Current action and preconditions to check: trajectory_clear

Your task: For each precondition in the list above, predict whether it will hold at this action.

Consider the current scene as observed from the mobile robot's camera, and analyze the predicted future states of all dynamic agents (e.g., people, animals, vehicles, or any moving entities) within the NEXT SECOND.

IMPORTANT: Only answer "very likely" if you are absolutely certain—based on strong, clear evidence—that a dynamic agent will violate the precondition in the predicted future state. Do NOT answer "very likely" for unlikely, ambiguous, or low-probability risks.

Ask yourself for each precondition: Is there a high probability, with clear and convincing evidence, that the predicted future states of any dynamic agent will interfere with the predicted future state of the currently executing action within the NEXT SECOND, causing that precondition to fail?

Assess the risk level based on these predictions. Use "likely" or "very likely" if motions create a clear risk of interference.

Use "neutral" or "improbable" if agents are nearby but their predicted paths are clearly diverging or non-conflicting.

Failure Risk Categories: "very improbable", "improbable", "neutral", "likely", "very likely"

Answer Format: Output ONLY the probability_of_failure value from these categories: "very improbable", "improbable", "neutral", "likely", "very likely"

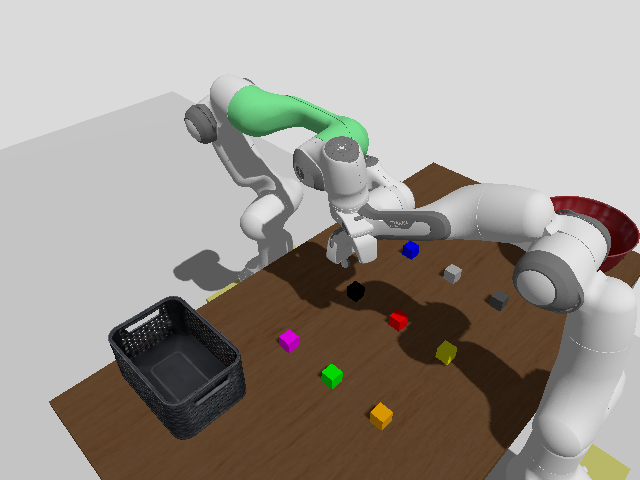

Answer: neutral